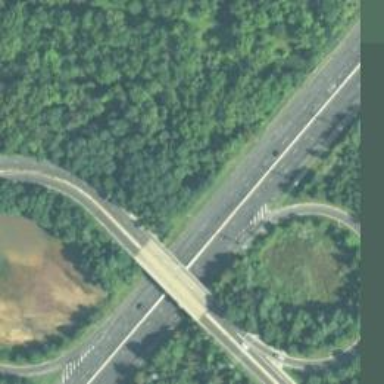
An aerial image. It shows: Bridge along trunk link highway.